Question: This code should create a pdf file that contains an empty signature field:
'''
Imports iTextSharp.text
Imports iTextSharp.text.pdf
Imports System.IO
Public Sub createPdfFileWithAnEmptySignatureField()
Dim strOutputFilePath As String = "C:\Temp\File_ready_for_signing.pdf"
Dim strFieldName = "myEmptySignatureField"
Dim document As Document = New Document
Dim writer As PdfWriter
writer = PdfWriter.GetInstance(document, New FileStream(strOutputFilePath, FileMode.Append))
document.Open()
document.Add(New Paragraph("This text element is successfully added, but the empty signature field is missing from this document, for some reason..."))
Dim field As PdfFormField = PdfFormField.CreateSignature(writer)
field.SetWidget(New Rectangle(222, 222, 222, 222), PdfAnnotation.HIGHLIGHT_OUTLINE)
field.Name = strFieldName
field.Flags = PdfAnnotation.FLAGS_PRINT
field.SetPage()
Dim tp As PdfAppearance = PdfAppearance.CreateAppearance(writer, 1222, 1222)
tp.Rectangle(0.5!, 0.5!, 71.5!, 47.5!)
tp.Stroke()
field.SetAppearance(PdfAnnotation.APPEARANCE_NORMAL, tp)
writer.AddAnnotation(field)
document.Close()
End Sub
'''
It creates a pdf file with a text but the empty signature field is missing.
This is how an empty signature field should look.

I found some similar questions:
<URL>
<URL>, but they don't fully answer my question.
mkl solved it. Here's the final version:
'''
Imports iTextSharp.text
Imports iTextSharp.text.pdf
Imports System.IO
Public Sub createPdfFileWithAnEmptySignatureField()
Dim strOutputFilePath As String = "C:\Temp\File_ready_for_signing.pdf"
Dim strFieldName as String = "myEmptySignatureField"
Dim document As Document = New Document
Dim writer As PdfWriter
writer = PdfWriter.GetInstance(document, New FileStream(strOutputFilePath, FileMode.Create))
document.Open()
document.Add(New Paragraph("The following is an empty signature field:"))
Dim field As PdfFormField = PdfFormField.CreateSignature(writer)
field.SetWidget(New Rectangle(50, 740, 120, 780), PdfAnnotation.HIGHLIGHT_OUTLINE)
field.FieldName = strFieldName
writer.AddAnnotation(field)
document.Close()
End Sub
'''
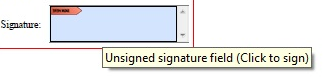
Answer: There are a number of errors in your code:
1. Your signature field is 0x0 in size, i.e. it is invisible. You define the signature field location and size here: field.SetWidget(New Rectangle(222, 222, 222, 222), PdfAnnotation.HIGHLIGHT_OUTLINE)
The Rectangle constructor is declared as /// <summary>
/// Constructs a Rectangle-object.
/// </summary>
/// <param name="llx">lower left x</param>
/// <param name="lly">lower left y</param>
/// <param name="urx">upper right x</param>
/// <param name="ury">upper right y</param>
public Rectangle(float llx, float lly, float urx, float ury)
Thus, you use the same coordinates for the lower left and the upper right corner. So your signature field has a 0x0 size and, therefore, is invisible. Assuming you thought the latter two parameters were width 222 and height 222, you should have used field.SetWidget(New Rectangle(222, 222, 444, 444), PdfAnnotation.HIGHLIGHT_OUTLINE)
2. Your signature field has no field name. Yes, you set the Name property: field.Name = strFieldName
but this only sets the name of the widget annotation. For a form field to work properly, though, the form field itself needs a name while the annotation name is optional: field.FieldName = strFieldName
3. You create the PDF file in Append file mode: writer = PdfWriter.GetInstance(document, New FileStream(strOutputFilePath, FileMode.Append))
This generally is a bad idea as a concatenation of PDFs is no valid PDF document anymore. You should use the Create file mode instead: writer = PdfWriter.GetInstance(document, New FileStream(strOutputFilePath, FileMode.Create))
With these changes applied you get this:
<URL>
By the way, probably another error is your choice of appearance size:
'''
Dim tp As PdfAppearance = PdfAppearance.CreateAppearance(writer, 1222, 1222)
'''
In particular as you merely draw a tiny rectangle on it:
'''
tp.Rectangle(0.5!, 0.5!, 71.5!, 47.5!)
'''
Unless this indeed is desired, you'll have to use better matching sizes.